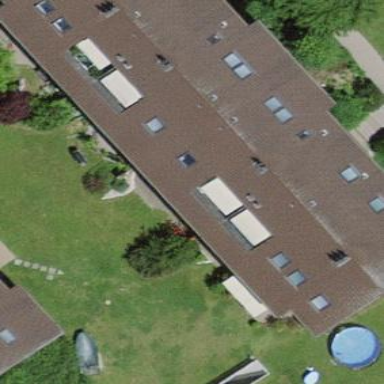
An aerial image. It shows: Gabled roof apartments building.